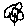
Label: flower